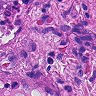
Metastatic tissue present: no